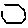
Label: hexagon